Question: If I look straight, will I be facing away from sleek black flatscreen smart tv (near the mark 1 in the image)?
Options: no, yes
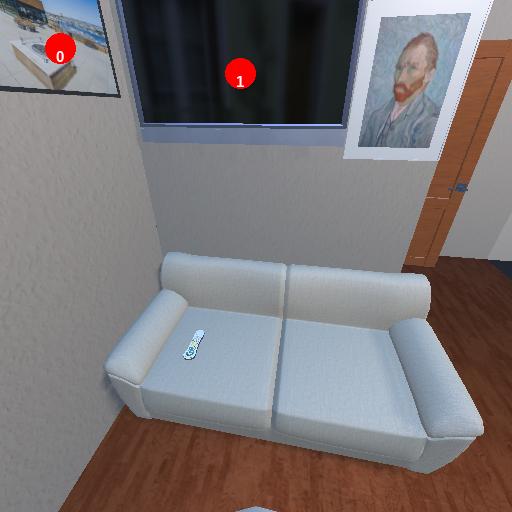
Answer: no